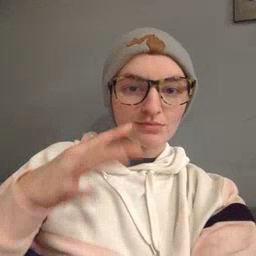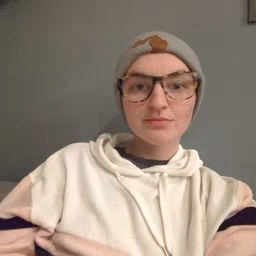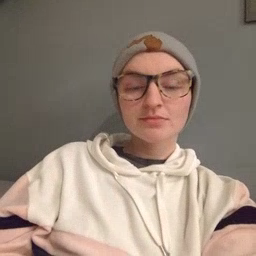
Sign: noisy